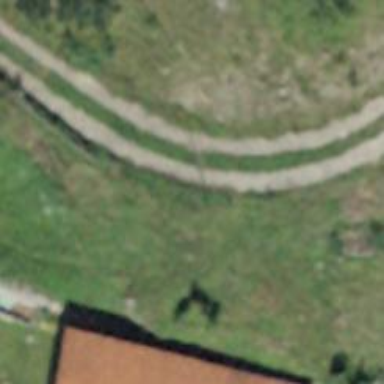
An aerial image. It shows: Track with grade2 tracktype.